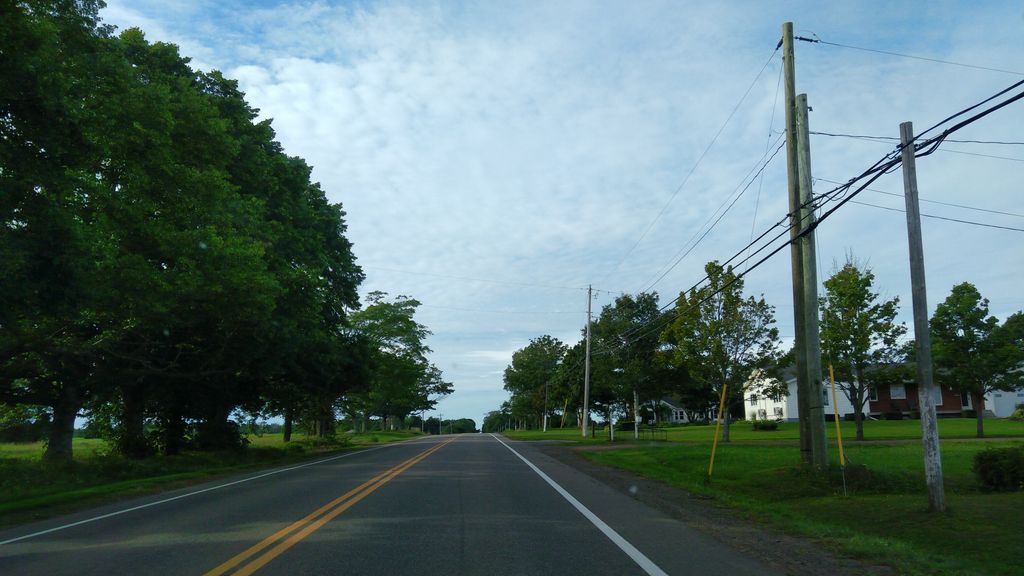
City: charlottetown